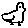
Label: bird